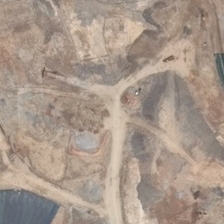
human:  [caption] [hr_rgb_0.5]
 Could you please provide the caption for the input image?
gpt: there is nothing on the bareland .

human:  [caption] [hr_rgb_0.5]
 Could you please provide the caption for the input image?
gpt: a road was built beside the land .

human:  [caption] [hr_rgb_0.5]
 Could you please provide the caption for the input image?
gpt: there is nothing on the bareland .

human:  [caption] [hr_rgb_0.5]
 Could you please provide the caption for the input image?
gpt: a road was built beside the land .

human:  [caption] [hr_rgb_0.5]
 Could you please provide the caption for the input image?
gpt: there is nothing on the bareland .